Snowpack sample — Buffalo Mountain, Silverthorne, Colorado, USA (1/25/25, 10:11 AM MST)
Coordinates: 39.6222, -106.1139
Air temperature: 22 °F
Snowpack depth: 110 cm
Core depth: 10 cm
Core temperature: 46.4 °F
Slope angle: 12°, slope face: 102°
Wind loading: high
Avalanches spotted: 0
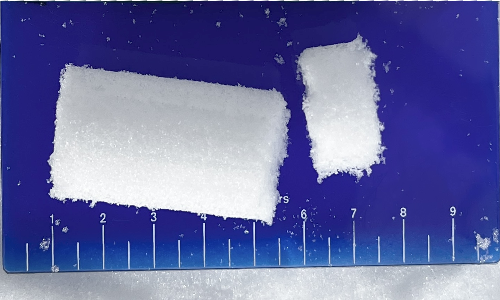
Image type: core
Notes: No avalanches nearby, collected on the outskirts of a fire break 15 meters from the treeline, on way to Buffalo and Red Mountain